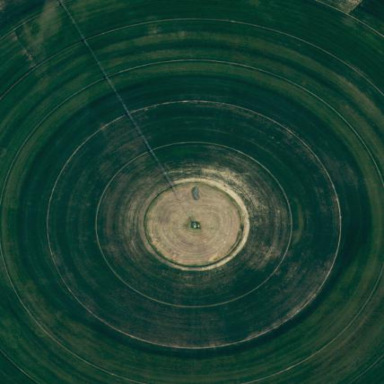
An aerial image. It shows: Farmland with pivot irrigation system.